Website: home-depot
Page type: payment
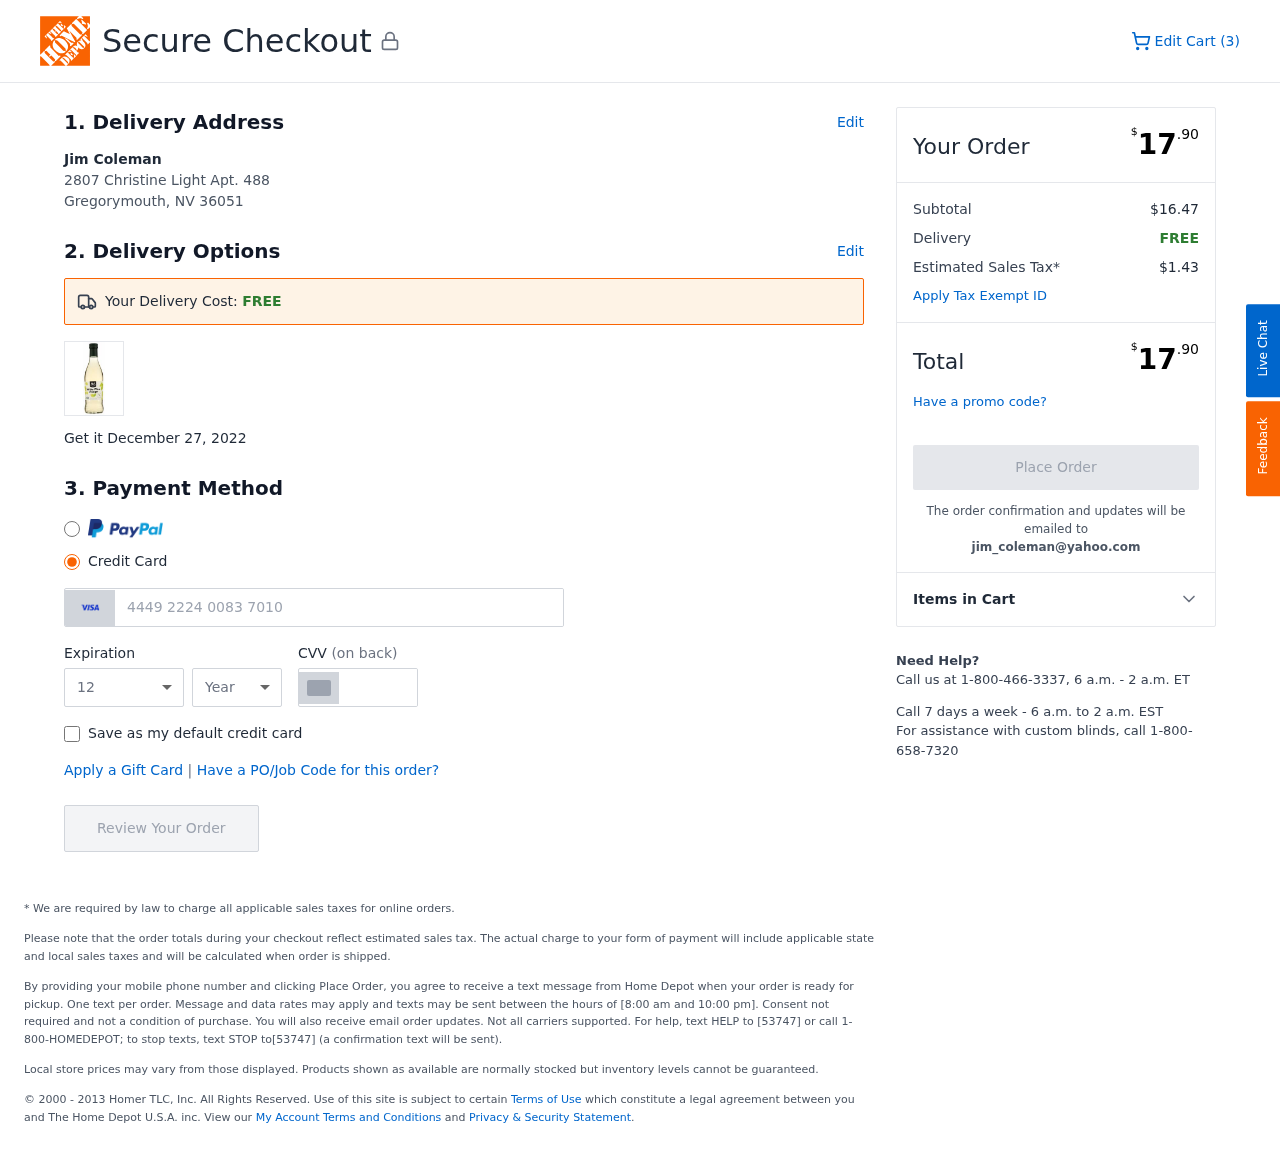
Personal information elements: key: PII_CARD_CVV
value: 979
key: PII_CARD_EXPIRY_MONTH
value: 12
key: PII_CARD_EXPIRY_YEAR
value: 27
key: PII_CARD_NUMBER
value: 4449 2224 0083 7010
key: PII_CITY_STATE_ZIP
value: Gregorymouth, NV 36051
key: PII_EMAIL
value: jim_coleman@yahoo.com
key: PII_FULLNAME
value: Jim Coleman
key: PII_STREET
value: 2807 Christine Light Apt. 488
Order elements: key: ORDER_NUM_ITEMS
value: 3
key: ORDER_DELIVERY_DATE
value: December 27, 2022
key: ORDER_TOTAL
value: $17.90
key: ORDER_SUBTOTAL
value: $16.47
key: ORDER_SHIPPING_COST
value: FREE
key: ORDER_TAX
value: $1.43